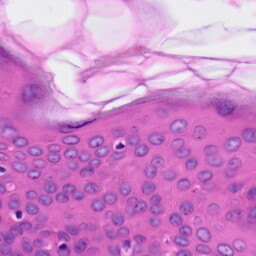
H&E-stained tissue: Skin